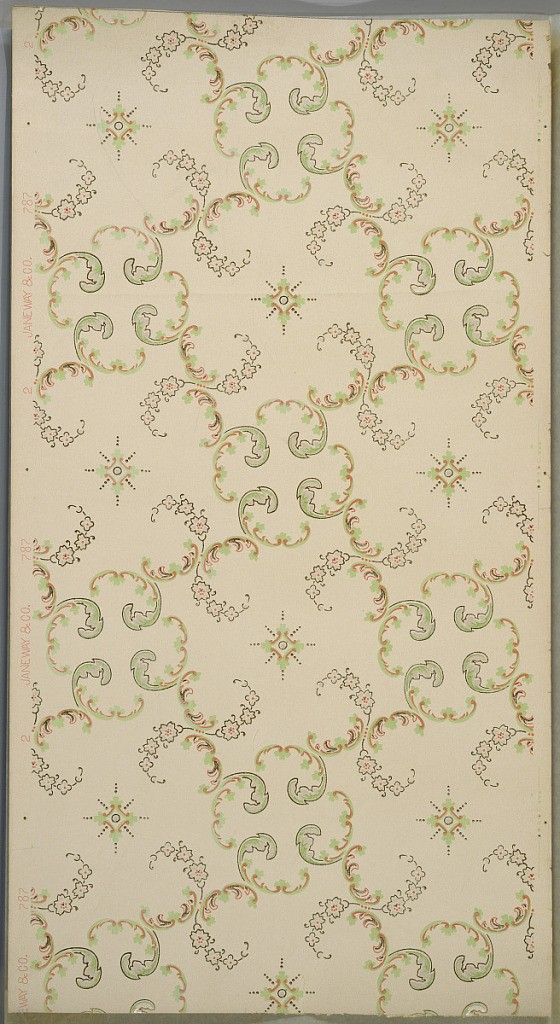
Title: Ceiling paper
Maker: Janeway & Co. Inc., New Brunswick, New Jersey, 1848 - 1914
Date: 1905–1915
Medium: Machine-printed paper, liquid mica
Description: Floral and foliate scrolls with interspersed fleurons. Cream ground. Printed in light green, pink, gold mica and white mica. (Gold mica has green spots.)